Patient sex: F
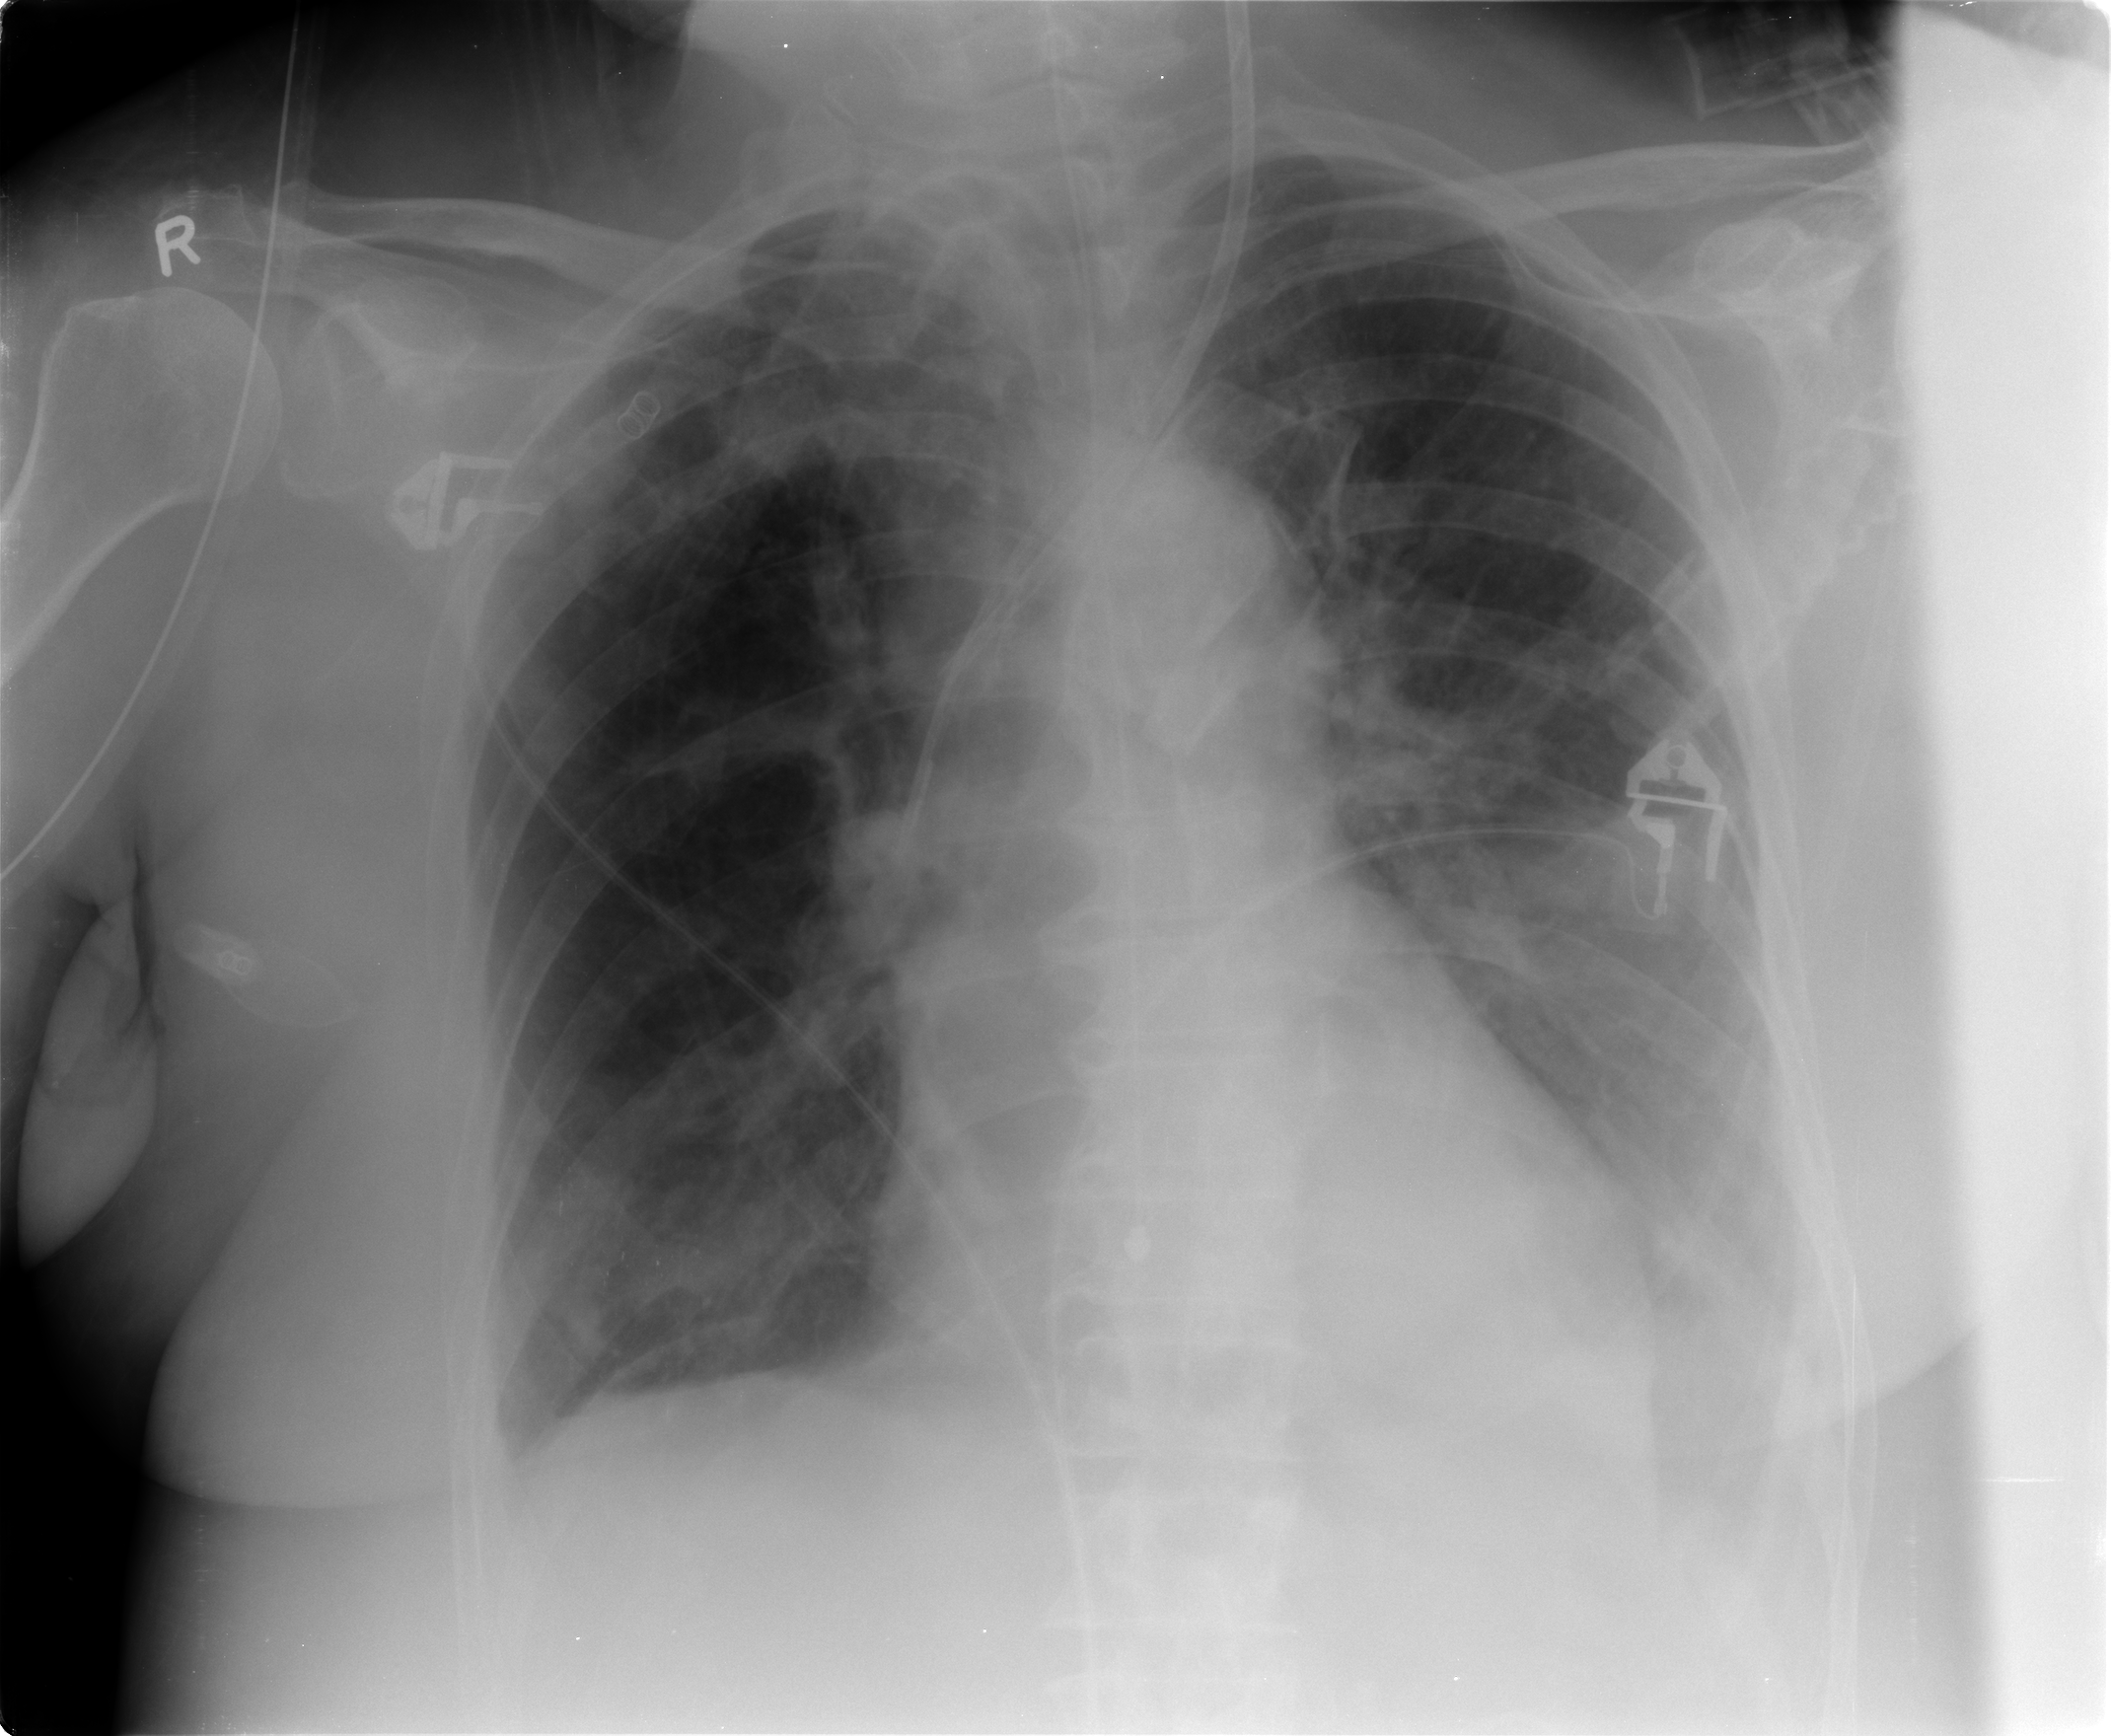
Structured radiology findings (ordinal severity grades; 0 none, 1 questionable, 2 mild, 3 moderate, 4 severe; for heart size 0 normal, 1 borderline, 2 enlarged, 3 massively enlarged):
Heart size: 2
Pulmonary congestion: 2
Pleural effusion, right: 1
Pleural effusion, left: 2
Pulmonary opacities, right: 2
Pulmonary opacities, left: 2
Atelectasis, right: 2
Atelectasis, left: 2